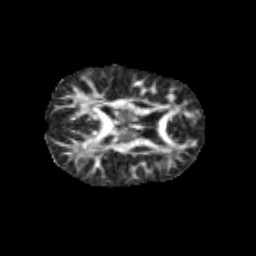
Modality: FA
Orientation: axial
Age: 9
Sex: female
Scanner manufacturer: siemens
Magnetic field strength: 3 T
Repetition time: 3.8 s
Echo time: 0.07 s